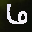
Label: 6